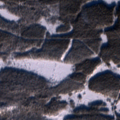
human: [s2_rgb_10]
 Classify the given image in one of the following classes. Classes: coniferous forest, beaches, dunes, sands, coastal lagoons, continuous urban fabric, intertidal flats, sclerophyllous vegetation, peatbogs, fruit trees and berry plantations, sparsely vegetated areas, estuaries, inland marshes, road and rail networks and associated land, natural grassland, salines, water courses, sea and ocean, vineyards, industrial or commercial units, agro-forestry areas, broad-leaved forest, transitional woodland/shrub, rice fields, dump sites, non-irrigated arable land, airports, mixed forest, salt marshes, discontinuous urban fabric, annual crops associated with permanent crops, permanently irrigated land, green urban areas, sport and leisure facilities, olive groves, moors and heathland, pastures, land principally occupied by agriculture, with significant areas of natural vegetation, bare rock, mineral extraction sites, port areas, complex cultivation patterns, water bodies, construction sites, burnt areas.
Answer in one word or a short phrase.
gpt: coniferous forest, mixed forest, transitional woodland/shrub, peatbogs